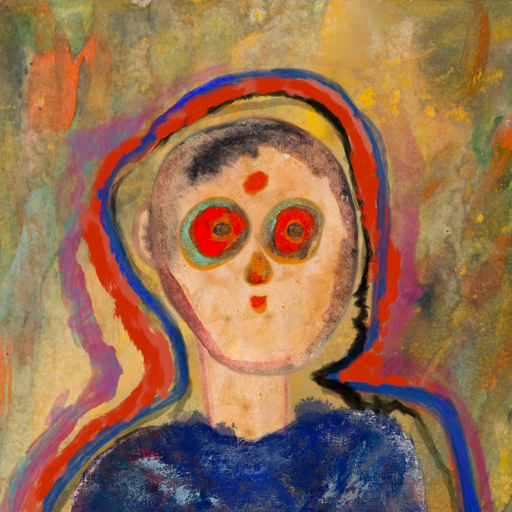
Background: Comrade, Head And Neck Front: Childish, Face Front: Sisters, Bust: Irani, Hair Front: Experience, Head Accessory: Blank, Second Necklace: Blank, Necklace: Blank, Baby: Blank